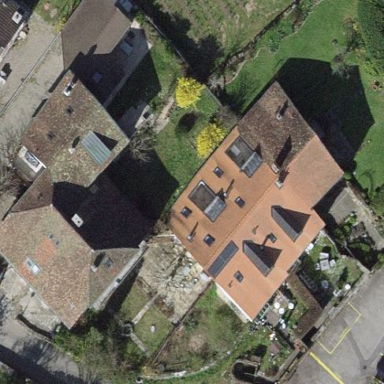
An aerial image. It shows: Half-hipped roof on apartment building.